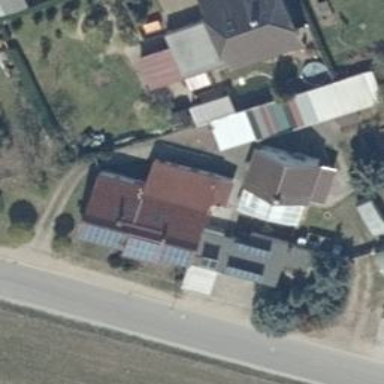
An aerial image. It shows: Red house with flat roof.